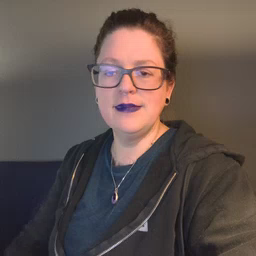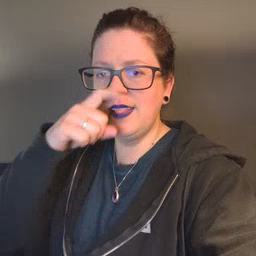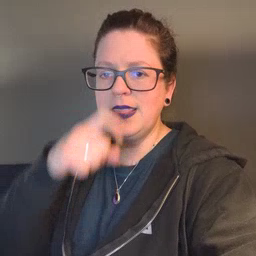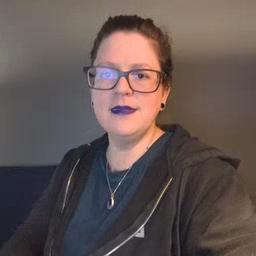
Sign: doll